Current action and preconditions to check: trajectory_clear

Your task: For each precondition in the list above, predict whether it will hold at this action.

Consider the current scene as observed from the mobile robot's camera, and analyze the predicted future states of all dynamic agents (e.g., people, animals, vehicles, or any moving entities) within the NEXT SECOND.

IMPORTANT: Only answer "very likely" if you are absolutely certain—based on strong, clear evidence—that a dynamic agent will violate the precondition in the predicted future state. Do NOT answer "very likely" for unlikely, ambiguous, or low-probability risks.

Ask yourself for each precondition: Is there a high probability, with clear and convincing evidence, that the predicted future states of any dynamic agent will interfere with the predicted future state of the currently executing action within the NEXT SECOND, causing that precondition to fail?

Assess the risk level based on these predictions. Use "likely" or "very likely" if motions create a clear risk of interference.

Use "neutral" or "improbable" if agents are nearby but their predicted paths are clearly diverging or non-conflicting.

Failure Risk Categories: "very improbable", "improbable", "neutral", "likely", "very likely"

Answer Format: Output ONLY the probability_of_failure value from these categories: "very improbable", "improbable", "neutral", "likely", "very likely"

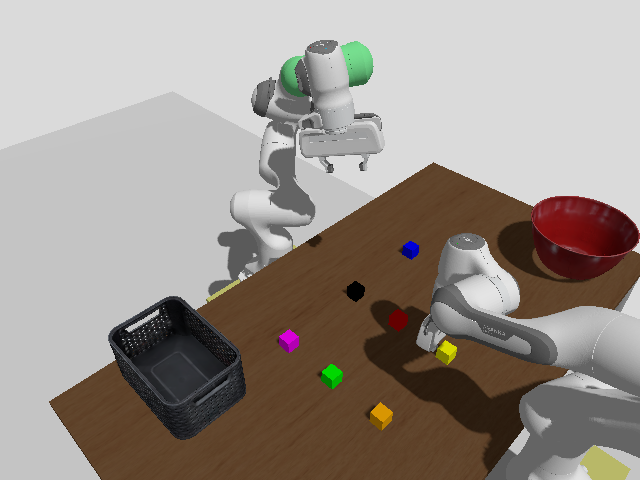

Answer: very improbable